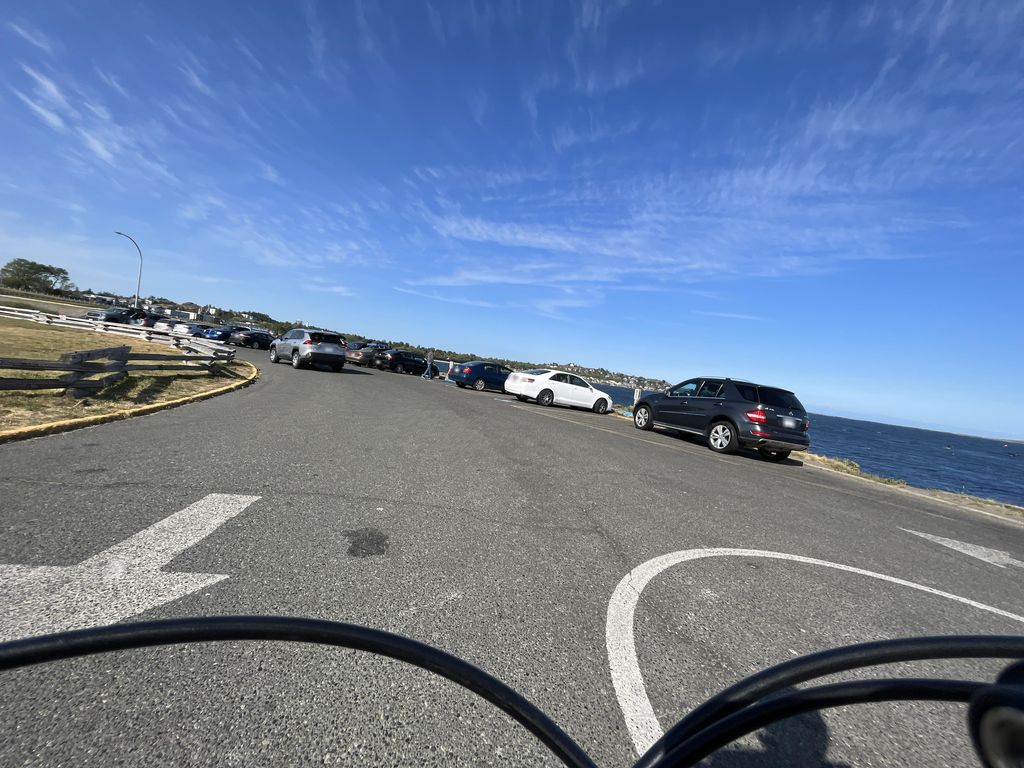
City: victoria